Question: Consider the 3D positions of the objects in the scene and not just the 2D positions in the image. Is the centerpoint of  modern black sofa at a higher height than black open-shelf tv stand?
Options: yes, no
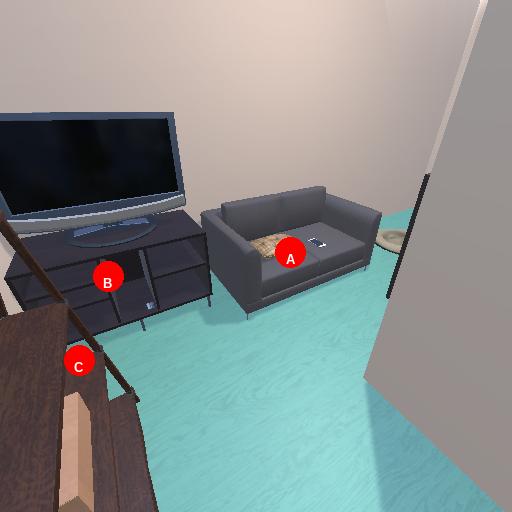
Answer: yes